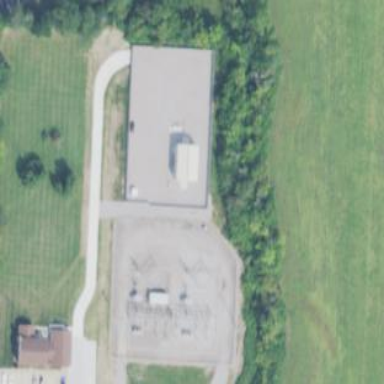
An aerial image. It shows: Power substation.